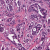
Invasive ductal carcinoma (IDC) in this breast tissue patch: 1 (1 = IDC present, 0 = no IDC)